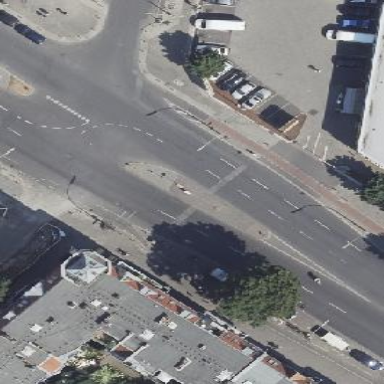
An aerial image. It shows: Traffic island used for traffic calming.